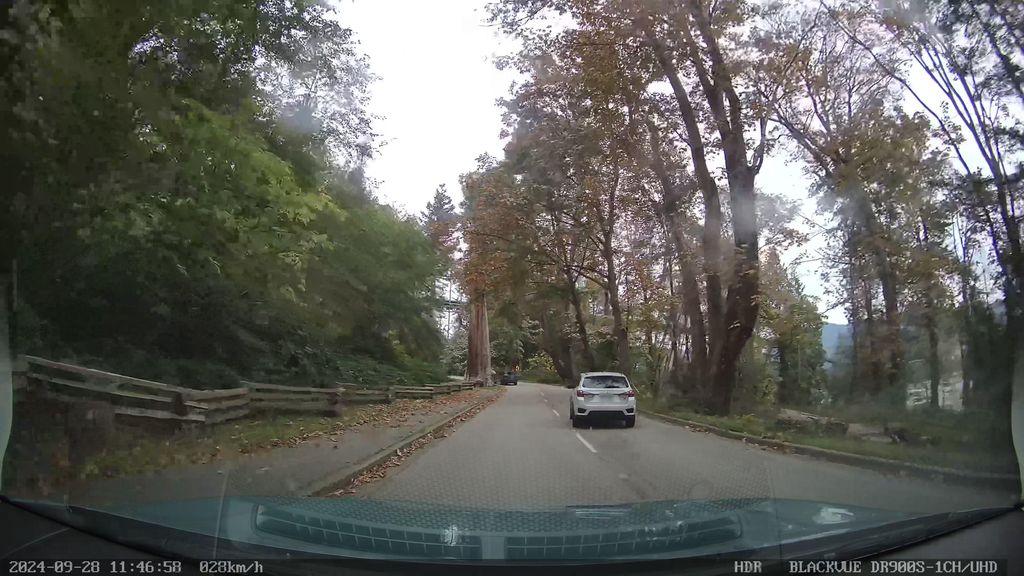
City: vancouver